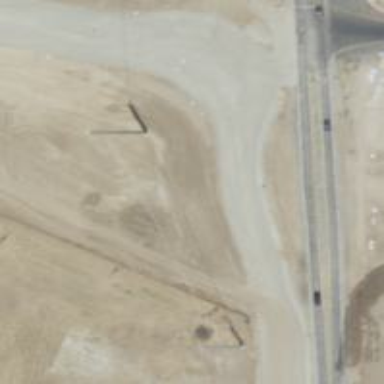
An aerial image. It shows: Tertiary road with asphalt surface.